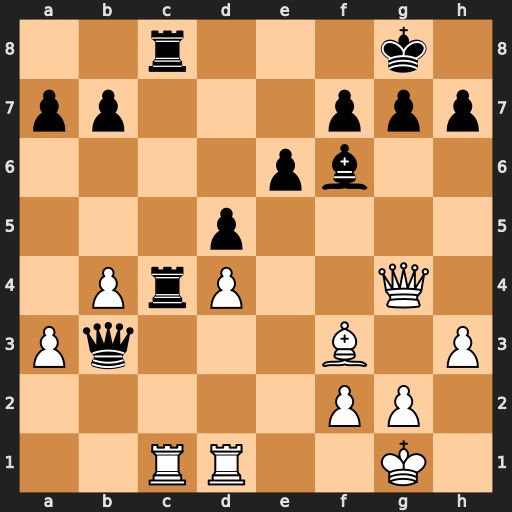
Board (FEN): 2r3k1/pp3ppp/4pb2/3p4/1PrP2Q1/Pq3B1P/5PP1/2RR2K1
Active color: w
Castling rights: -
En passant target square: -
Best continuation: Bxd5 Qxd1+ Rxd1